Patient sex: M
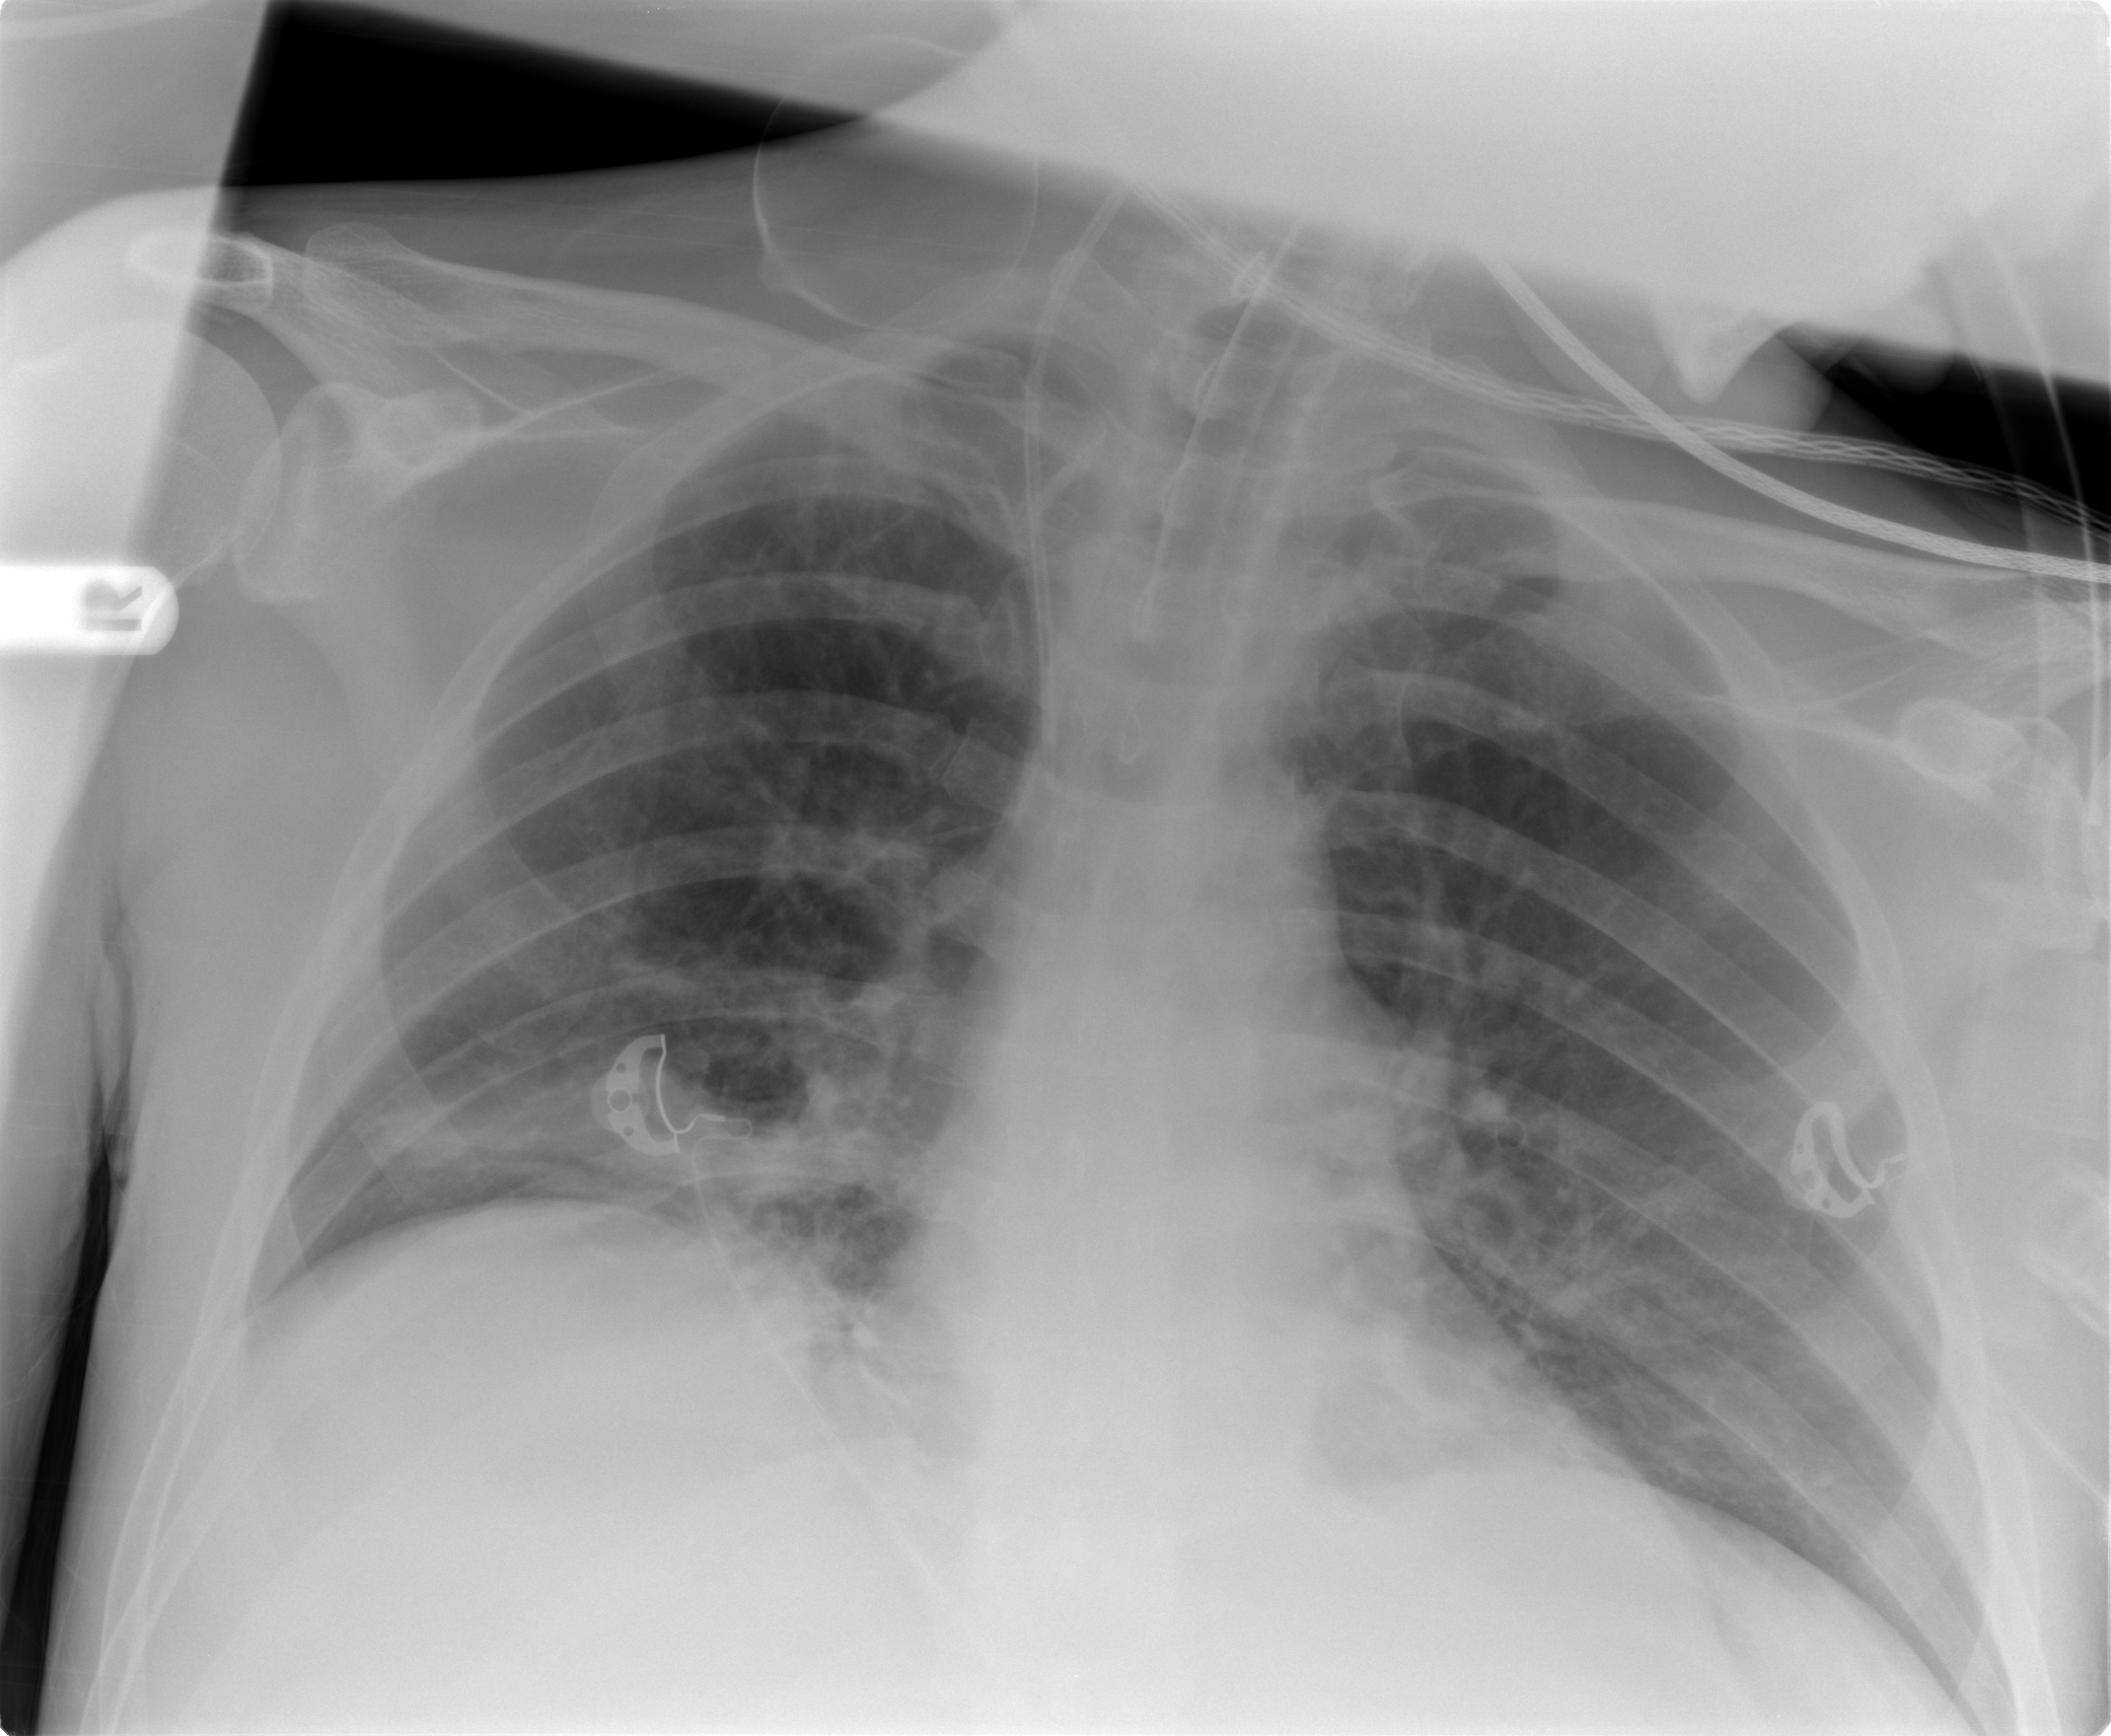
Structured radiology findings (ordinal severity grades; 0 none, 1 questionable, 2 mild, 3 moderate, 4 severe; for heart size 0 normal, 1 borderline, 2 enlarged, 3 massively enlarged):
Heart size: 1
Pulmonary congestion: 2
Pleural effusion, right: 1
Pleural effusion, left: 0
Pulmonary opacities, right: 2
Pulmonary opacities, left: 2
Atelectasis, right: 2
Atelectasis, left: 1